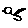
Label: bird